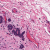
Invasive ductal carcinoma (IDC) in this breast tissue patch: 0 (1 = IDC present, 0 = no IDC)